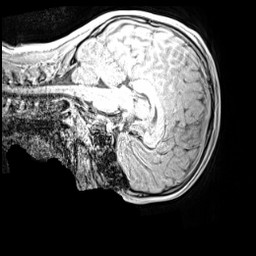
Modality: MP2RAGE
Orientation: sagittal
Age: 12
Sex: male
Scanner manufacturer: siemens
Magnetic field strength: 3 T
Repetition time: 4 s
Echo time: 0.00299 s